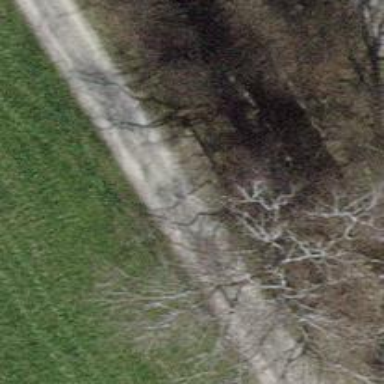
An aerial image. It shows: Brown bench in the vicinity.